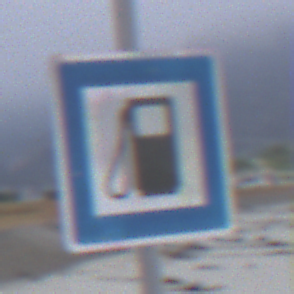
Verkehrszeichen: Tankstelle
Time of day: SunriseSunset
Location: Outdoor (Beach)
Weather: Overcast
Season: NotSpecified
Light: Natural